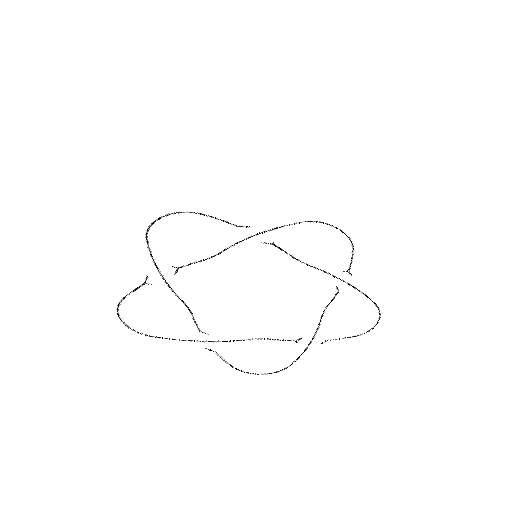
Crossing number: 5